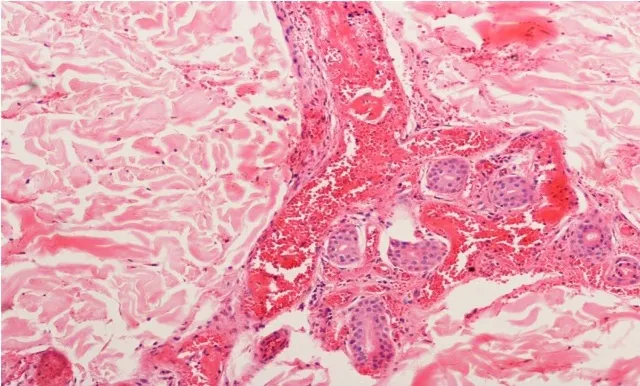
Skin biopsy showing extravasation RBC in the dermis.
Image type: pathology (h&e)